Question: I installed new IntelliJ IDEA 12, Community Edition. I used it top open an Android project created in IDEA 11 (the last version before 12 appeared). When I tried to run Android app, I got error:
> Cannot reload AVD list: Error parsing MY_PATH/tools/lib/devices.xml
Did anyone get this error? How to solve it?
This is IDEA 12 for Linux 64bit machines.
I using SDK Tools r21.

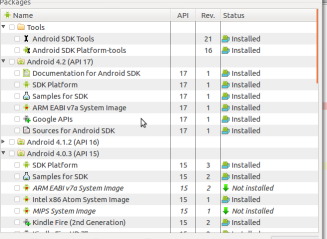
Answer: This is a solution for those who (like myself) in IDEA 11.x changed the content of XMl file 'Android-SDK/adt-bundle-linux/sdk/tools/lib/devices.xml'.
The solution is to take the file 'devices.xml' from and to 'lib' folder in your Android SDK folder.
No need to touch 'devices.xml' in your '.android' directory as IDEA 12 disables it during the installation.